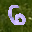
Label: 6